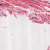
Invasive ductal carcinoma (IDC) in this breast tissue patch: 0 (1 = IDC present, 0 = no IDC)